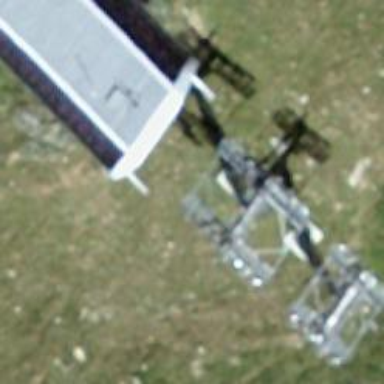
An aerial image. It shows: Chair lift captured from aerial perspective.